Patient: sex M, age 74
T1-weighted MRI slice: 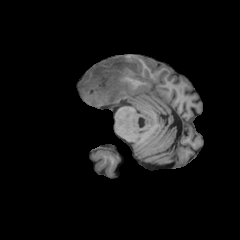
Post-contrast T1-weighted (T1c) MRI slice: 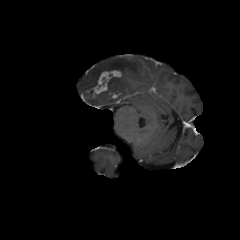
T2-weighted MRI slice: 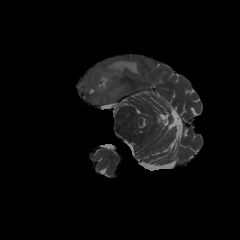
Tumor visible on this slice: yes
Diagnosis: Glioblastoma, IDH-wildtype
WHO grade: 4